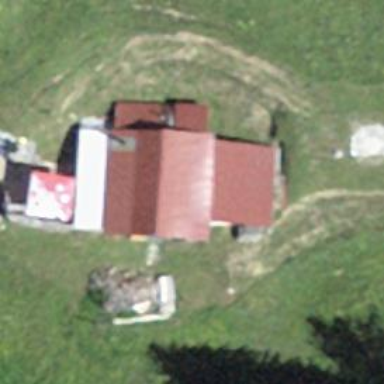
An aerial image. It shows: Hut.